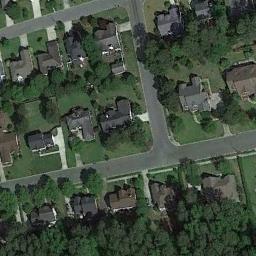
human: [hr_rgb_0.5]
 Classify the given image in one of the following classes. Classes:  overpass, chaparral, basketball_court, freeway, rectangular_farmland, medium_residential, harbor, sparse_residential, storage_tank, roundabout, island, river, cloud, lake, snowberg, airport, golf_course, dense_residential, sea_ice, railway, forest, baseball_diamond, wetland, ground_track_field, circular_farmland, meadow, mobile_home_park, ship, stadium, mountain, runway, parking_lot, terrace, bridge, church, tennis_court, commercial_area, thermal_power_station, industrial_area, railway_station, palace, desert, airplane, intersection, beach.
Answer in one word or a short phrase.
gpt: medium_residential